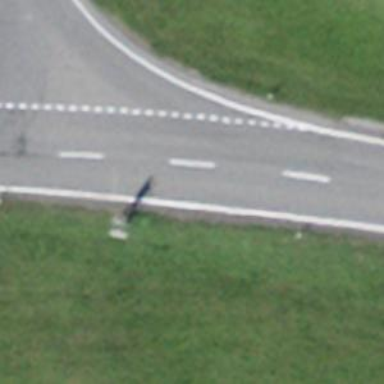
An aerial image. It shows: Secondary road with asphalt surface and no sidewalk.